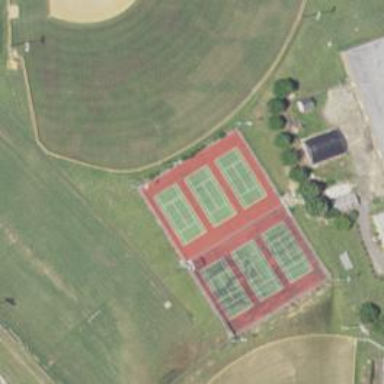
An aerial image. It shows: Tennis court on pitch designated for leisure land.